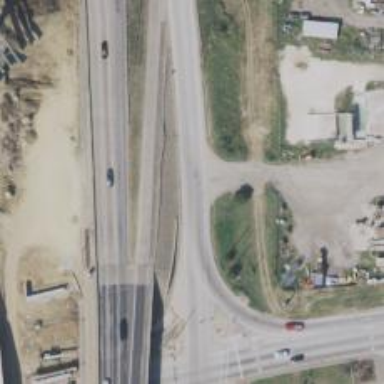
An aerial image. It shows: Secondary road with frontage road.